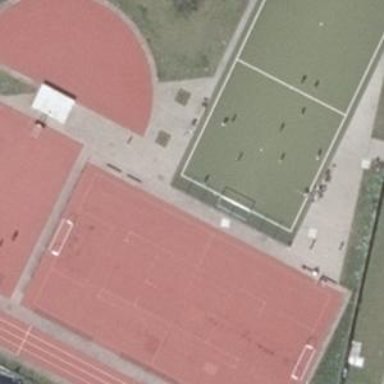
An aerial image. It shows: Multi-sport pitch for leisure and various sports activities.